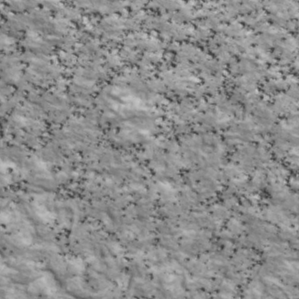
Label: non_frost